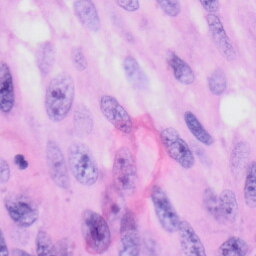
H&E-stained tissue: Skin